Question: Im creating an app that uses a navigation controller for a couple of the views. When i finally figured out how to set it up this happened:

So obviously the black bar at the top is not supposed to be there, but i dont know what to do to get rid of it. Any ideas?
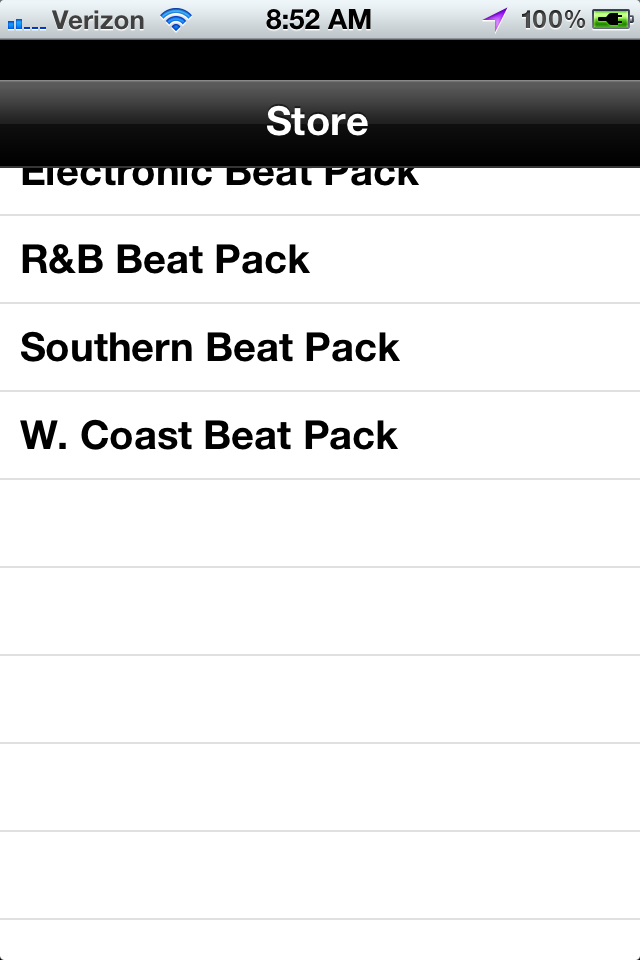
Answer: This is also commonly seen when setting up a view programmatically. Be sure to use:
'''
myView.frame = self.view.bounds;
'''
and not:
'''
myView.frame = self.view.frame;
'''